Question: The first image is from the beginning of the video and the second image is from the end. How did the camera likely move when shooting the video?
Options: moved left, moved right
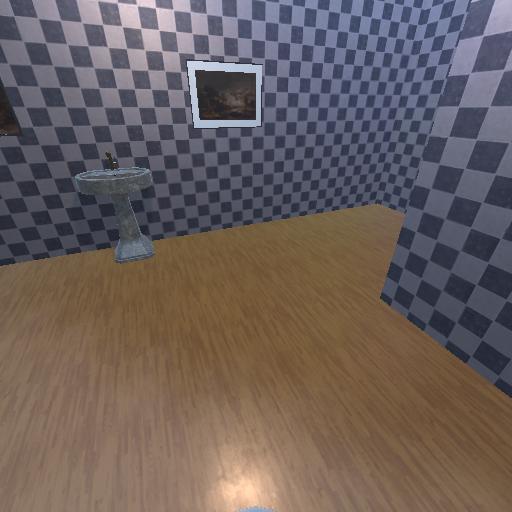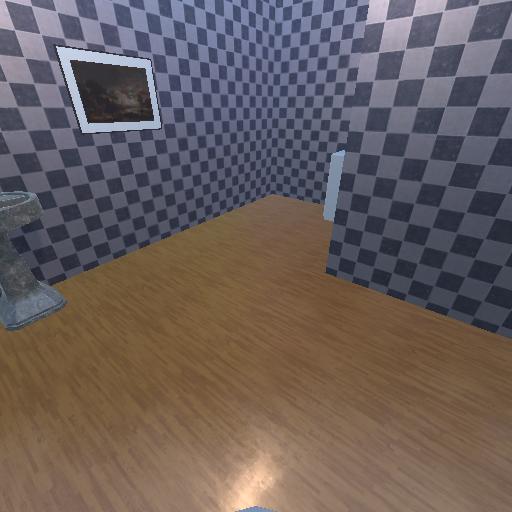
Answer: moved left